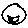
Label: smiley face